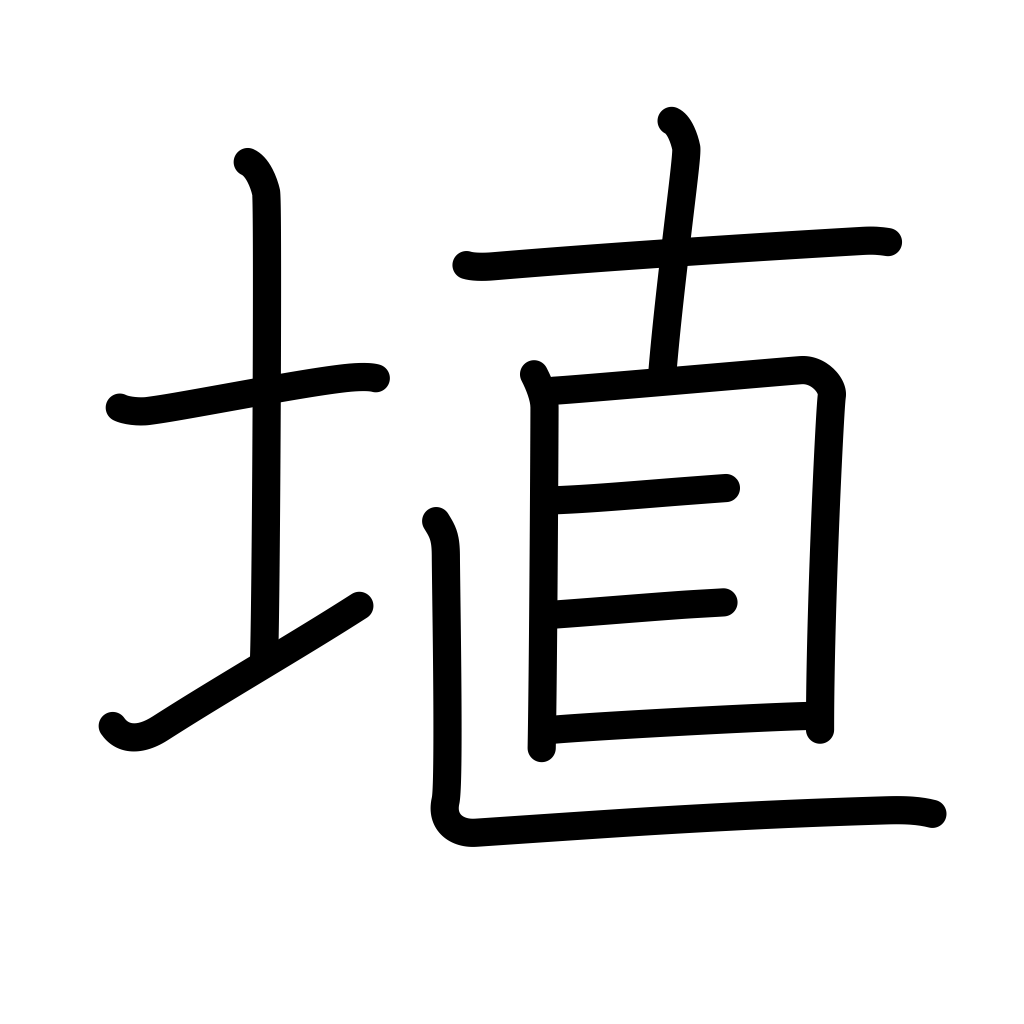
Meaning: clay